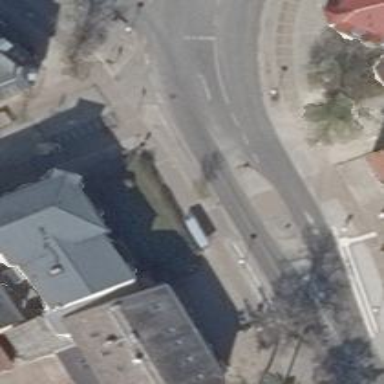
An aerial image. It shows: Public transport shelter.